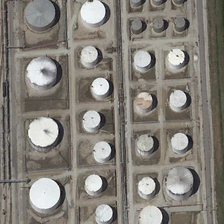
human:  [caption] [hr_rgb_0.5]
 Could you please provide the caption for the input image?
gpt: many storage tanks are together .

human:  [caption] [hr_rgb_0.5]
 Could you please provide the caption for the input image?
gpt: many storage tanks are together .

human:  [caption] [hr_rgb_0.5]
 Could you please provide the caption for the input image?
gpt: many storage tanks are together .

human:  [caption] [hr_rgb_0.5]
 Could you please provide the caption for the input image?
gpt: many storage tanks are together .

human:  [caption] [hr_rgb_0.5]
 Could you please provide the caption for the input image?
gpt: many storage tanks are together .